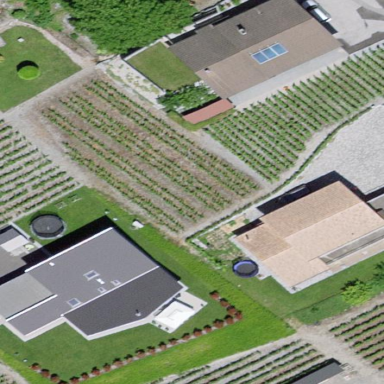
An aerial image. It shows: Vineyard growing grapes.